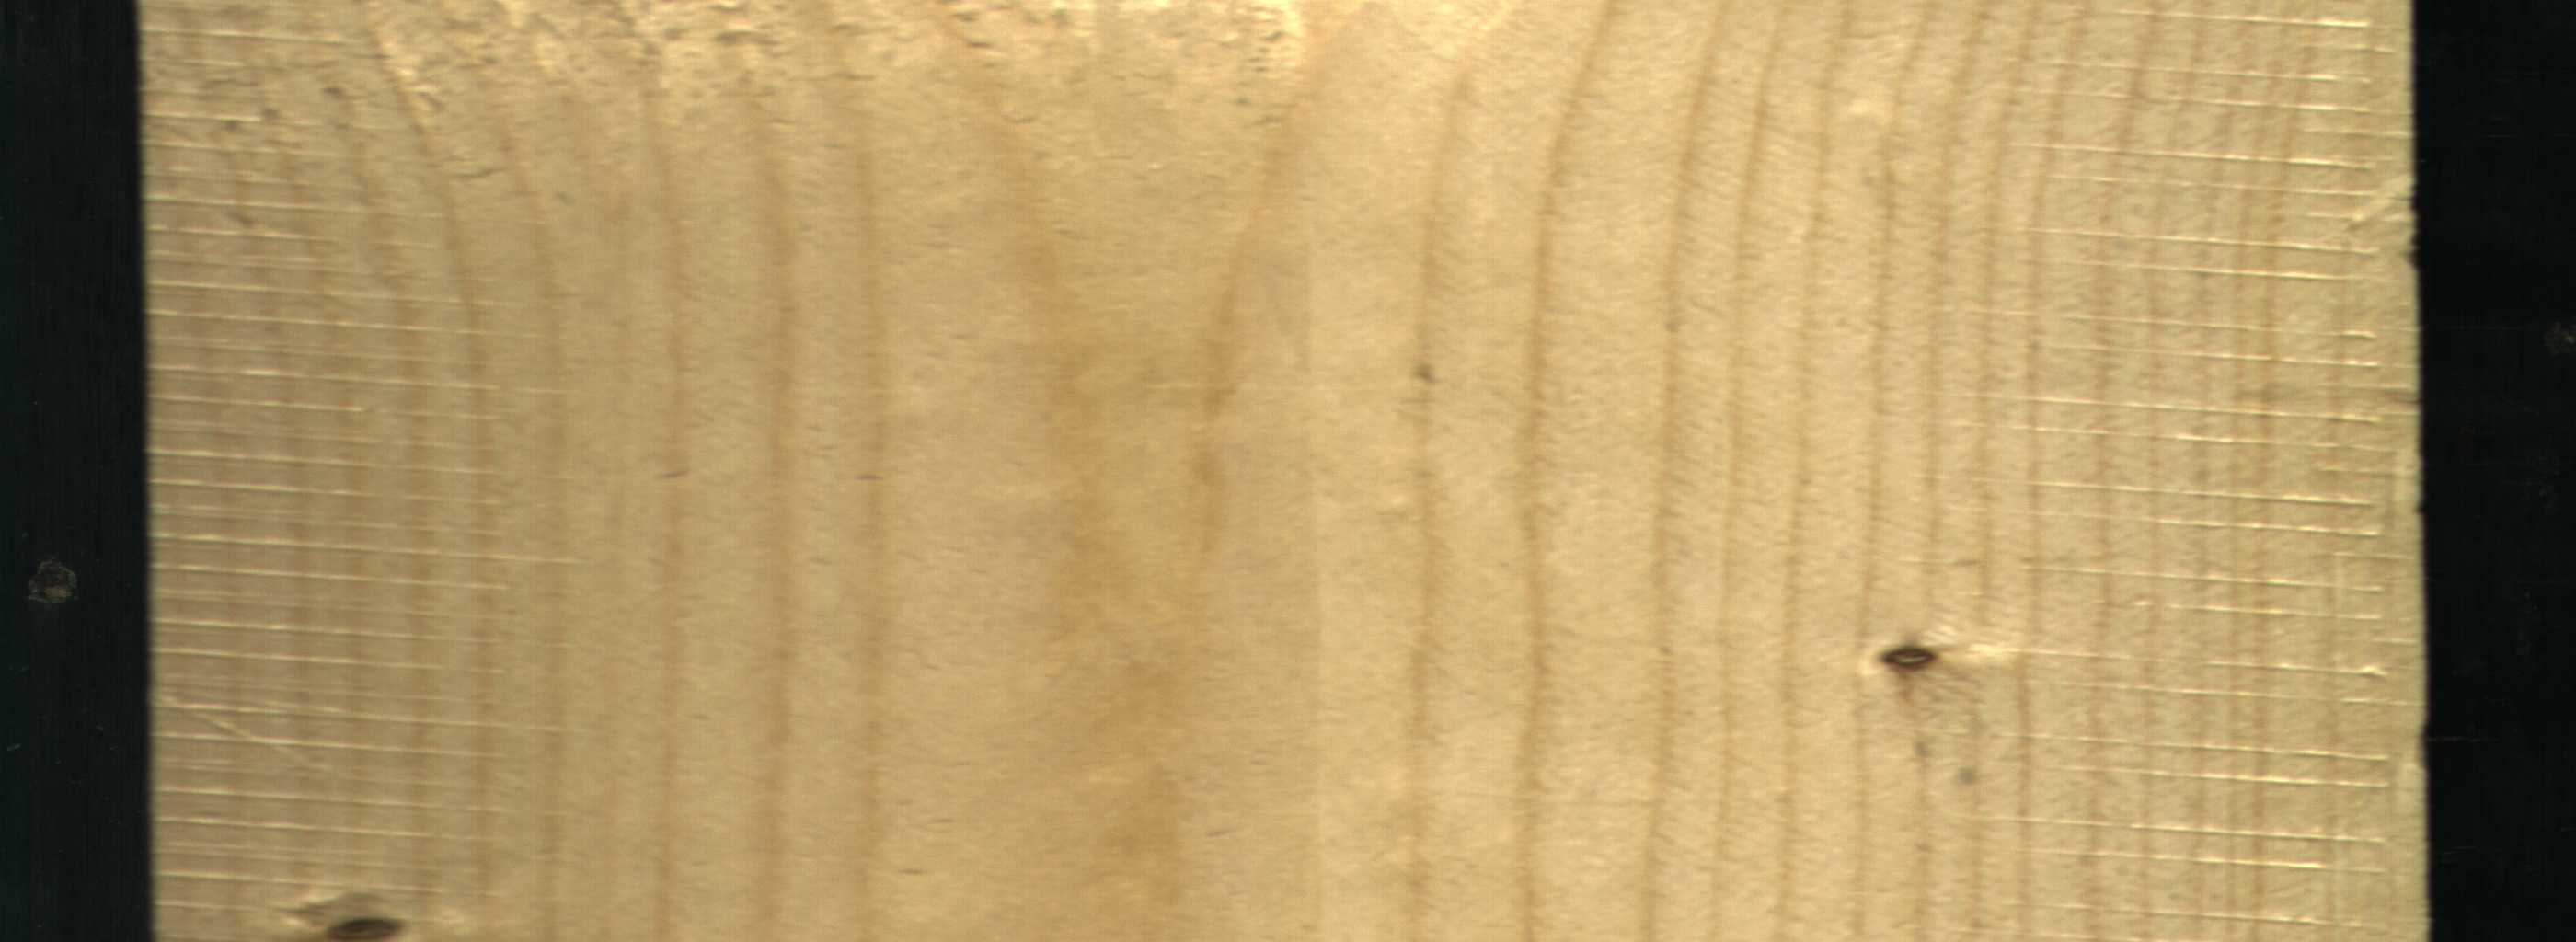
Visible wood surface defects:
Dead_Knot
Dead_Knot